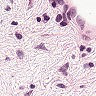
Metastatic tissue present: no